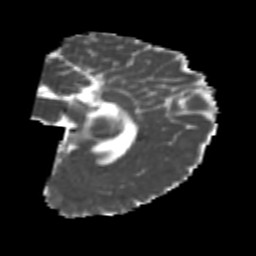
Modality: MD
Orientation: sagittal
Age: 24
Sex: female
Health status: healthy
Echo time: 0.074 s